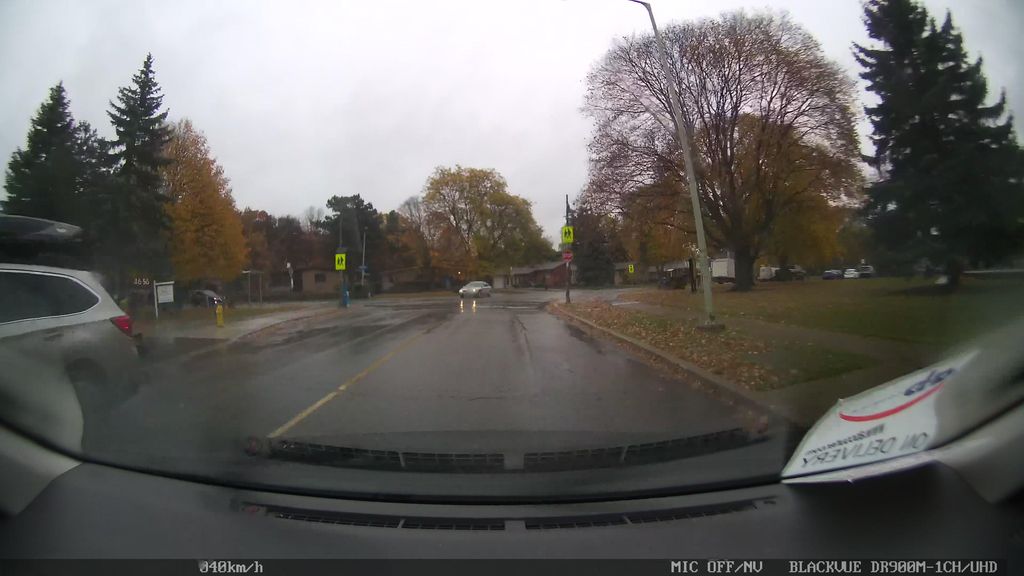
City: toronto